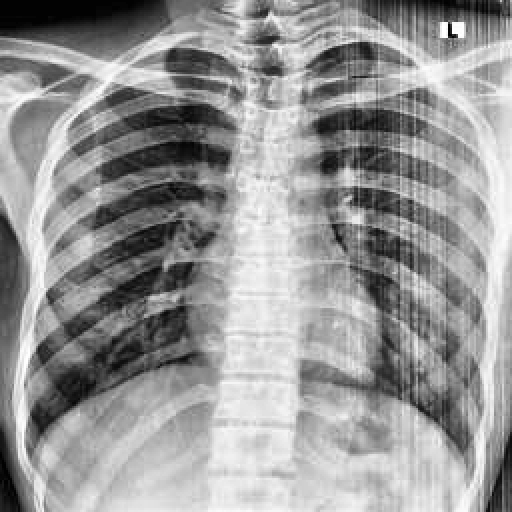
Finding: NORMAL